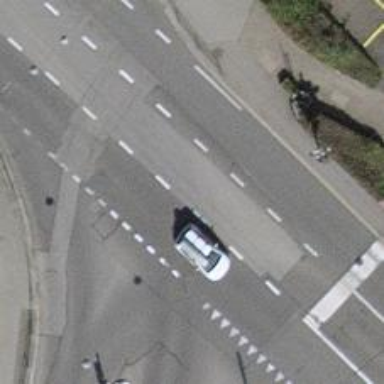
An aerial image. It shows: Primary highway with asphalt surface and trolley wires.